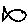
Label: fish